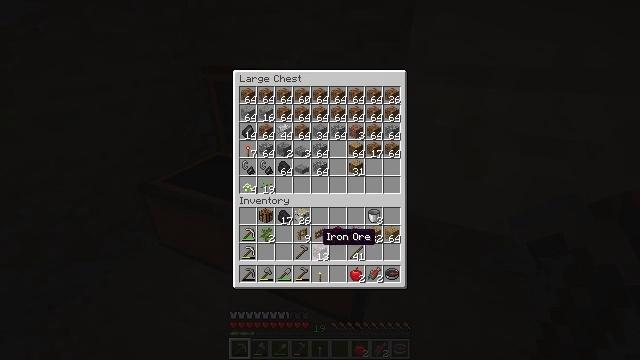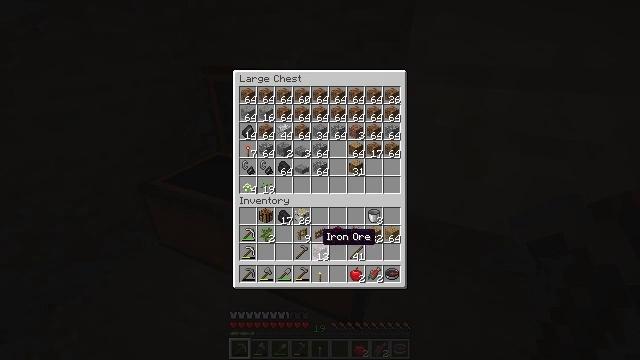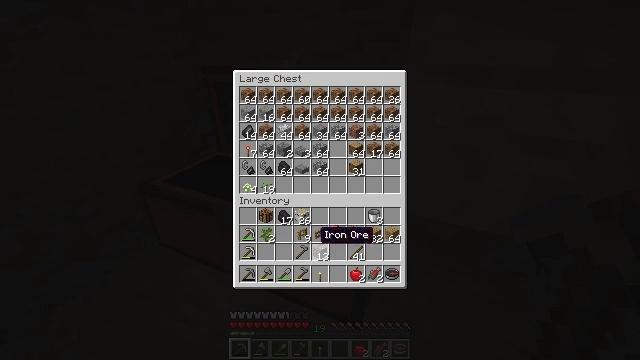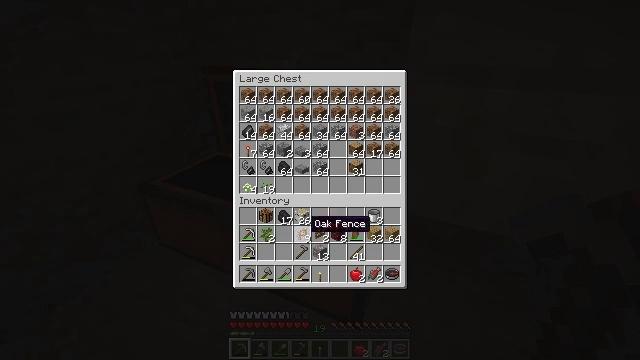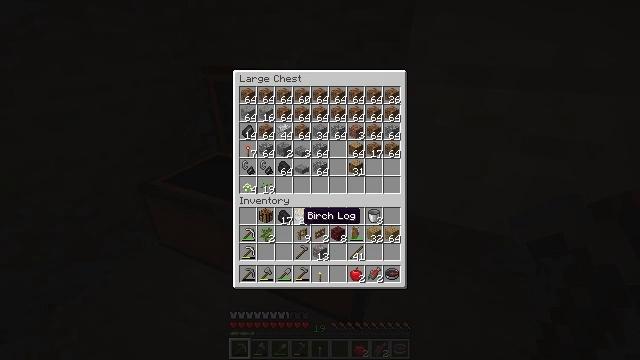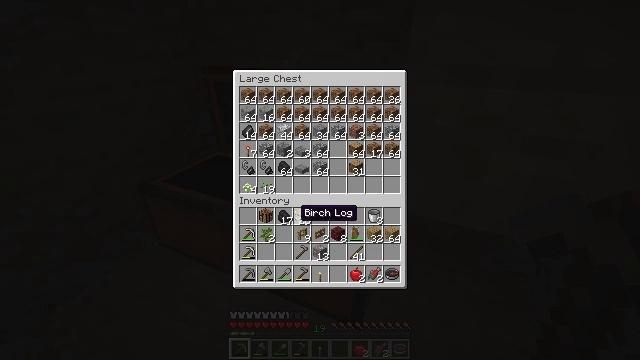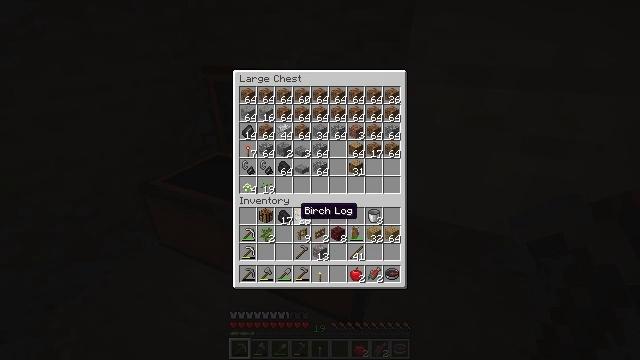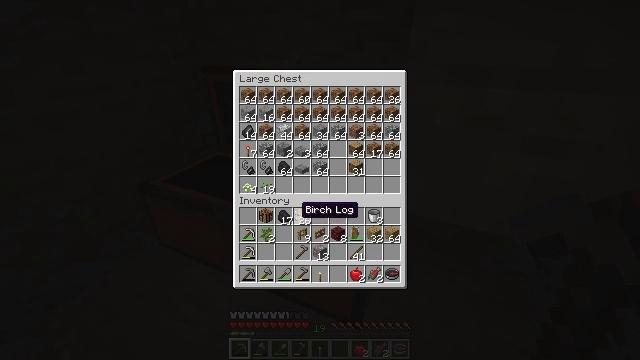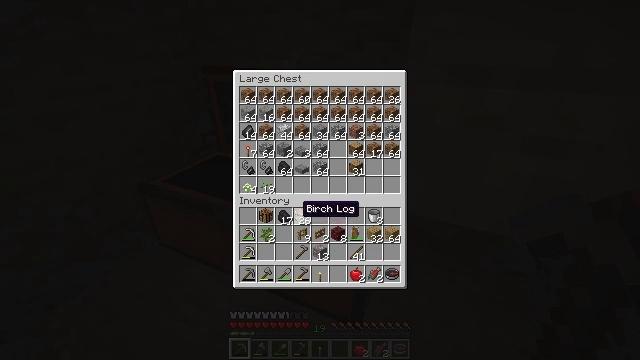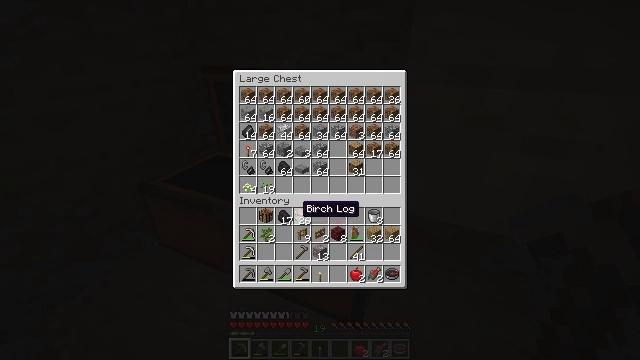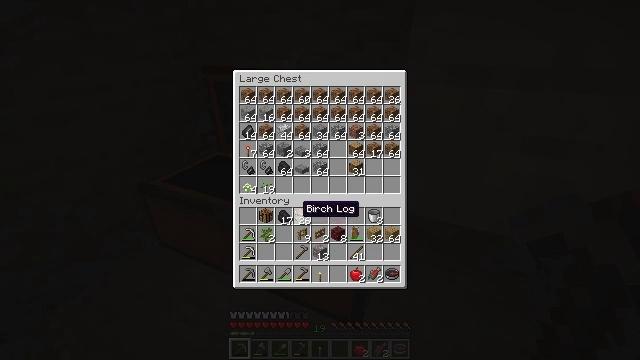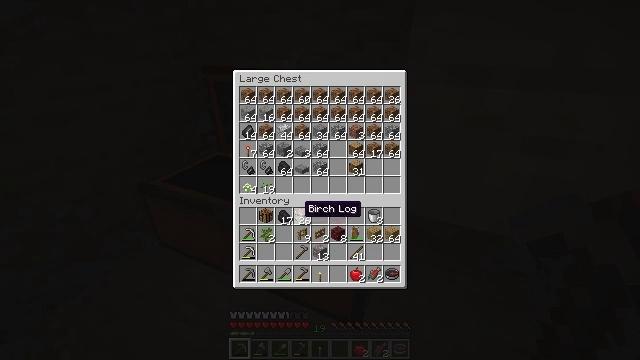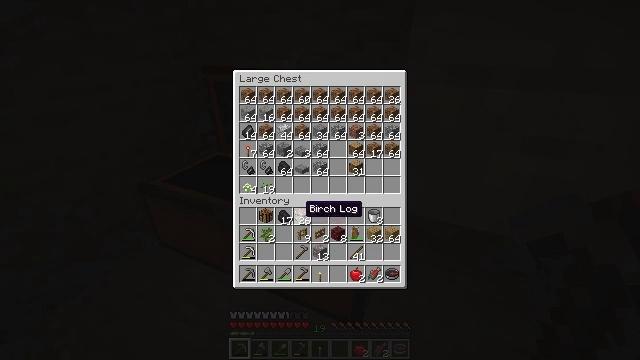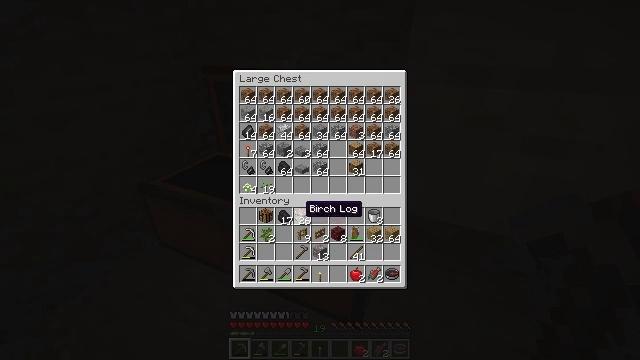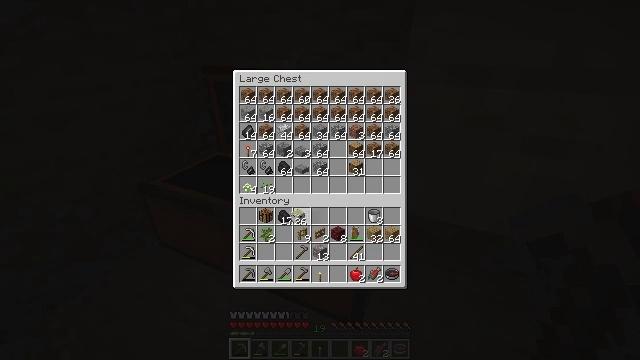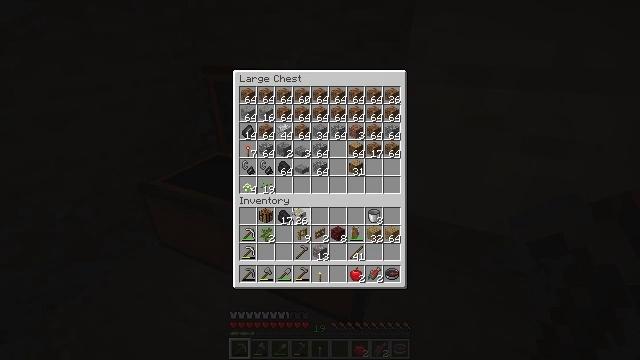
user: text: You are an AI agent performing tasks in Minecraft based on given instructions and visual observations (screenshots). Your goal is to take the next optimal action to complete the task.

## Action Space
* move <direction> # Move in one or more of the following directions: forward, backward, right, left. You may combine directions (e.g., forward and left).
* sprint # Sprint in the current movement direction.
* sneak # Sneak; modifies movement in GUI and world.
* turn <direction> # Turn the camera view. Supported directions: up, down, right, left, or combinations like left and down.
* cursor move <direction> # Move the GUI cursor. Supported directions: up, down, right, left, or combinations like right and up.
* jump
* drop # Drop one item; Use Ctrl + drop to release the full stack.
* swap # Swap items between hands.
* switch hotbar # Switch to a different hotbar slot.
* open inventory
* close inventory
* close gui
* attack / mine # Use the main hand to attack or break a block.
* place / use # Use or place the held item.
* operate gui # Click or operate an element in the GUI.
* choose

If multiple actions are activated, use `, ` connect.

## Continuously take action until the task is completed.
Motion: motion action
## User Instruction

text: Collect wheat crops.
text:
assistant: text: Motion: no_op
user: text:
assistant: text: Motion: no_op
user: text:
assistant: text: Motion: cursor move left and up
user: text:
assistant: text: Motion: cursor move left and up
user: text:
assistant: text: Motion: no_op
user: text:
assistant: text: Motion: no_op
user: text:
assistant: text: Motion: no_op
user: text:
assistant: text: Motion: no_op
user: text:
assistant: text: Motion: no_op
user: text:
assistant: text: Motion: no_op
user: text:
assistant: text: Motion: no_op
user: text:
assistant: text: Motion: no_op
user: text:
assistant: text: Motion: no_op
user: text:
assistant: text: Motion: operate gui
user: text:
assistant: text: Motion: operate gui
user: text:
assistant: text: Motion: no_op
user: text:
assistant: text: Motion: cursor move right and up
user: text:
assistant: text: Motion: cursor move right and up
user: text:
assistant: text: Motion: no_op
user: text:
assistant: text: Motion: no_op
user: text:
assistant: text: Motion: no_op
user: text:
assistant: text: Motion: no_op
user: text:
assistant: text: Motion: no_op
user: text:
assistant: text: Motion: no_op
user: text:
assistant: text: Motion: no_op
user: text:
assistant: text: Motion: no_op
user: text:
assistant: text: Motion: no_op
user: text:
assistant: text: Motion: no_op
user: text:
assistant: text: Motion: operate gui
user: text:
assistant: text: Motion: operate gui